Question: I need SQL Server Express 2008 as a prerequisite for my WPF application. As a result I have selected:

That works great. When the user installs the application if he does not have SQL Server 2008 Express the installer will download the necessary files and install SQL Server Express.
When the installation is done the user now has my project installed along with the prerequisites (SQL Server 2008 Express)
Now the problem is how do I connect to that database. What will the connection string be?
## edit
Sorry for explaining my self incorrectly. I want to connect to the database engine so that I can execute my dabase1.sql script in order to create the database and tables needed for my application.
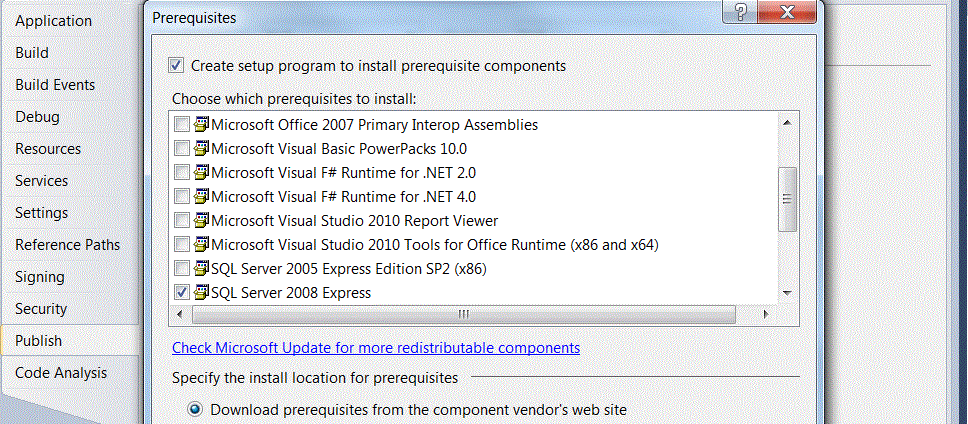
Answer: You can refer to a local SQL Express instance in the connection string by
'''
"Data Source=.\SQLEXPRESS; ...."
'''